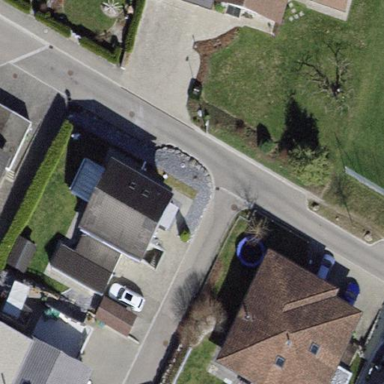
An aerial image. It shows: House with pyramidal roof shape.